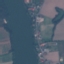
Land use / land cover class: River